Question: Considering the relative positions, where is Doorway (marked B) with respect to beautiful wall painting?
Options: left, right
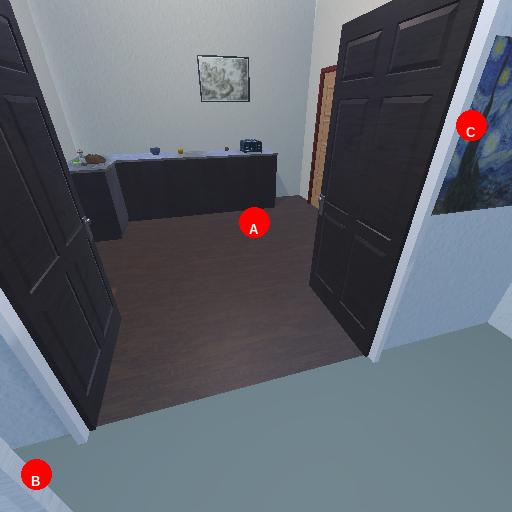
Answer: left